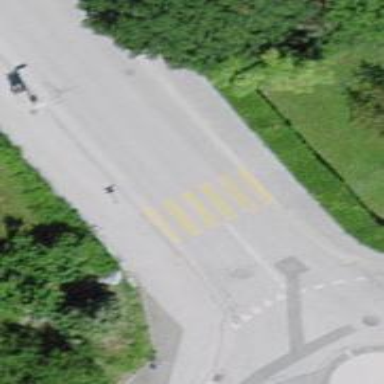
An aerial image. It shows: Uncontrolled zebra crossing on the road.